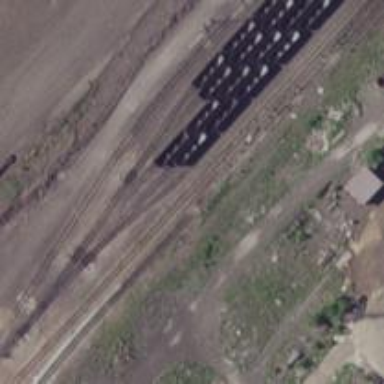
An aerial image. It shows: Rail spur service.